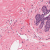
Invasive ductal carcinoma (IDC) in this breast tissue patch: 0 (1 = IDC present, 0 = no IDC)